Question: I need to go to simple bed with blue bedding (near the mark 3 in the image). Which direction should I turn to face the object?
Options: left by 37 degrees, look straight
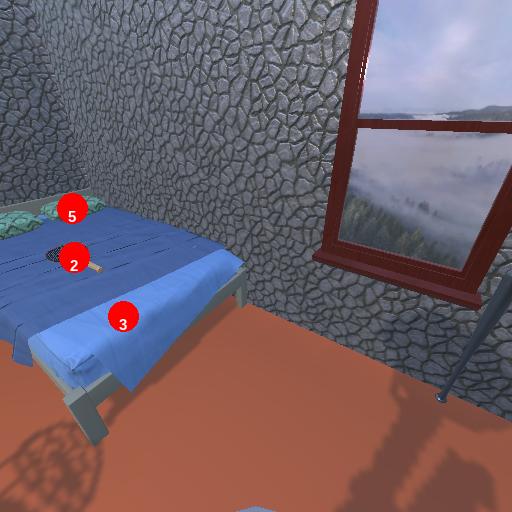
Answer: left by 37 degrees